Interaction volume radius: 10 \u00c5
Interaction volume height: 20 \u00c5
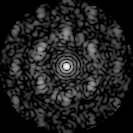
Disorder parameter: 0.6796